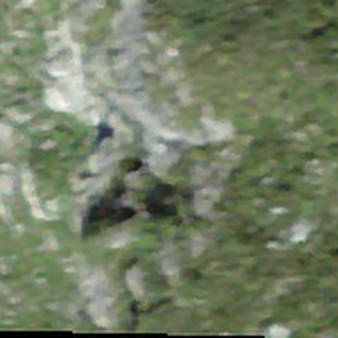
Label: other